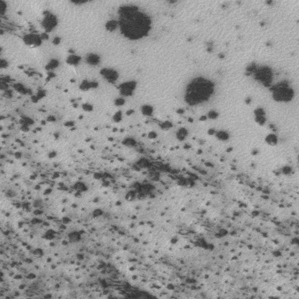
Label: frost